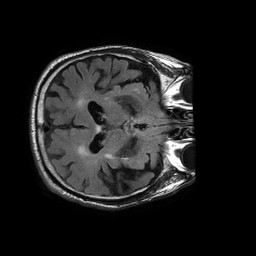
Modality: FLAIR
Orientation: axial
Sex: male
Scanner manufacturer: philips
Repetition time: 11 s
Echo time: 0.125 s